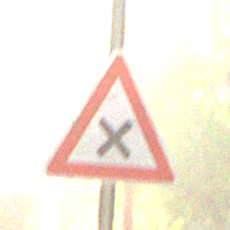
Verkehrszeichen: KreuzungOderEinmuendung
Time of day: SunriseSunset
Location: Outdoor (Suburban)
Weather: Clear
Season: NotSpecified
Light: Natural